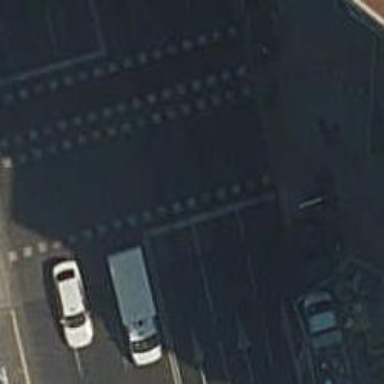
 there are traffic signals and zebra crossing."